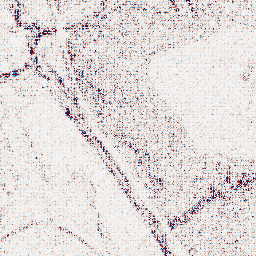
Category: wavelet
Decomposition family: wavelet_biorthogonal
Decomposition parameters: wavelet: bior4.4
level: 1
Upsampling method: sinc_blackman
Upsampling parameters: scale: 8
kernel_size: 16
Upsampling scale: 8